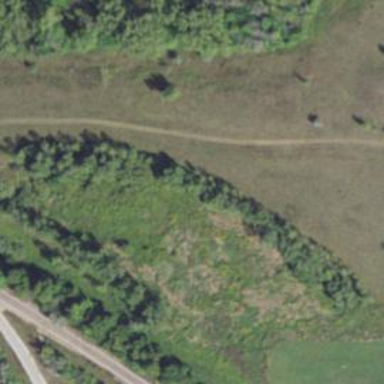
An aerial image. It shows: Patch of scrub vegetation.